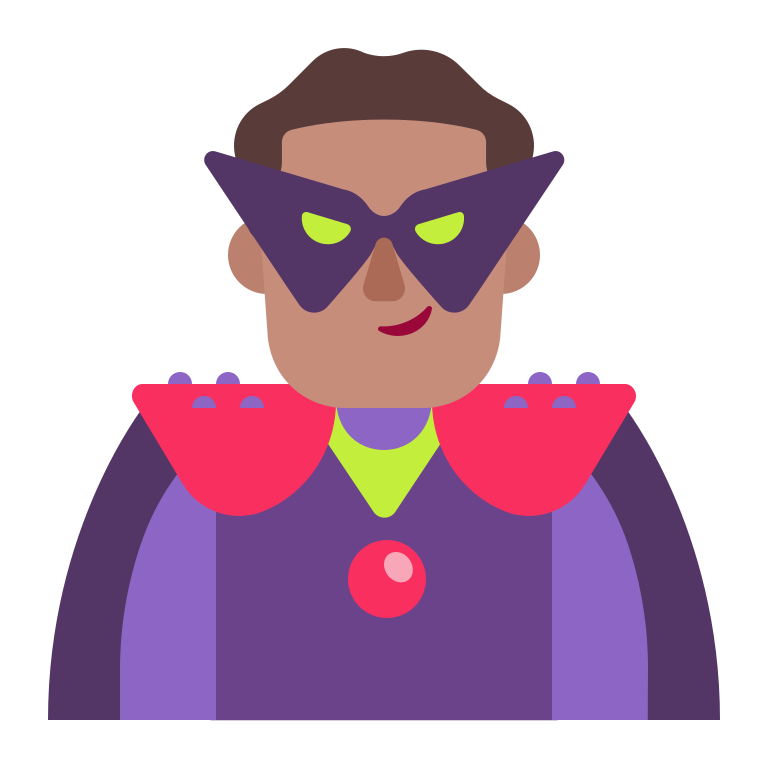
man supervillain flat